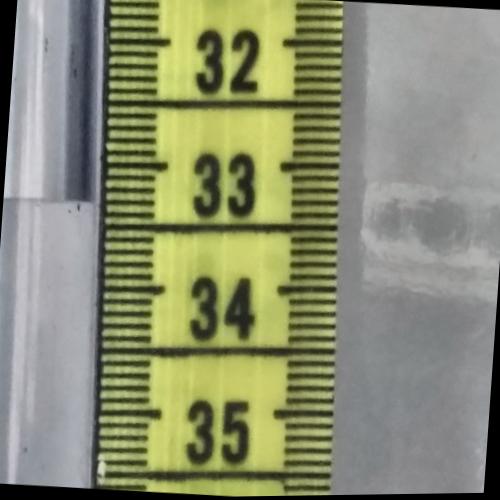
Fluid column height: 33.3 cm